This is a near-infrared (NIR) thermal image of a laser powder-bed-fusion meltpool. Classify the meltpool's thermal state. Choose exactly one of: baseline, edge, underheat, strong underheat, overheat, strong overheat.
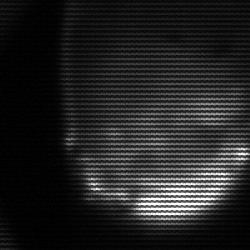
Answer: edge